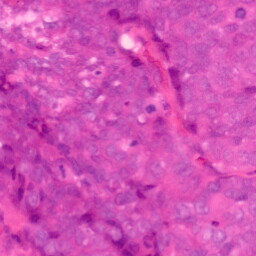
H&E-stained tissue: Colon